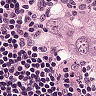
Metastatic tissue present: yes